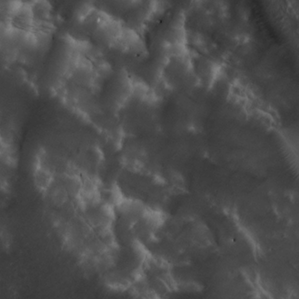
Label: non_frost